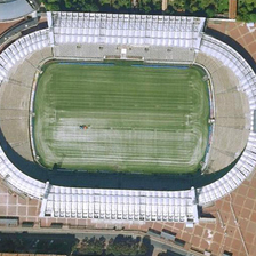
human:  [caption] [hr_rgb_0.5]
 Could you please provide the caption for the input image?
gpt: Located near the house, the white stands and the stadium are on the Red Square.

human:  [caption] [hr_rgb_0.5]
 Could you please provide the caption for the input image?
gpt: The stadium in the white stands is located on a red square with checkered patterns.

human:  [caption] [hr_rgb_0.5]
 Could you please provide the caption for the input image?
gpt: located next to houses the stadium with white base is located on a red chess square.

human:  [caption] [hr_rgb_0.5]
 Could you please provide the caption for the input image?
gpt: Red Square on the white stand

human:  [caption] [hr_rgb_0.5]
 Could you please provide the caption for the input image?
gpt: Located adjacent to Houses the stadium with White Banking is located in a red chess square.